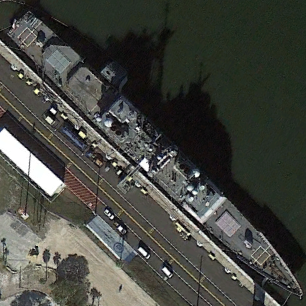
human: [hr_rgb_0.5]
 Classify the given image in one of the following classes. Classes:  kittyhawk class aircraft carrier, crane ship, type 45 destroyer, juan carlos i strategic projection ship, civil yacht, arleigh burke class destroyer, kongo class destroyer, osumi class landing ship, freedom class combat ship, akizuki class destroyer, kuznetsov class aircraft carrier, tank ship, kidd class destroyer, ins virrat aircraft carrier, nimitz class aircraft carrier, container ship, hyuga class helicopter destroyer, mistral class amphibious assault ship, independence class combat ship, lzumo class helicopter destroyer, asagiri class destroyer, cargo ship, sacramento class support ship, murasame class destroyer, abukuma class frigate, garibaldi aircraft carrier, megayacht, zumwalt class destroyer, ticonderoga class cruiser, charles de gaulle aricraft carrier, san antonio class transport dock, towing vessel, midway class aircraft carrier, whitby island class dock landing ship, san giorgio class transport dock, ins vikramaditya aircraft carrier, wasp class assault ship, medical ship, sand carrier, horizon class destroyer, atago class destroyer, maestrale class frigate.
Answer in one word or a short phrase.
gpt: Ticonderoga class cruiser